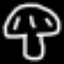
Label: mushroom